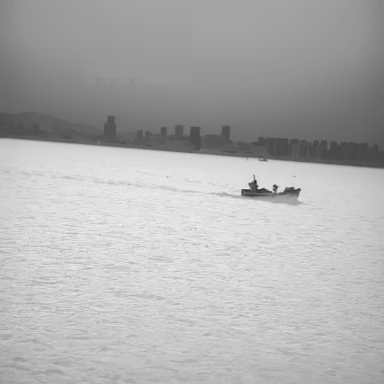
There are two bulk_carriers in the infrared image.